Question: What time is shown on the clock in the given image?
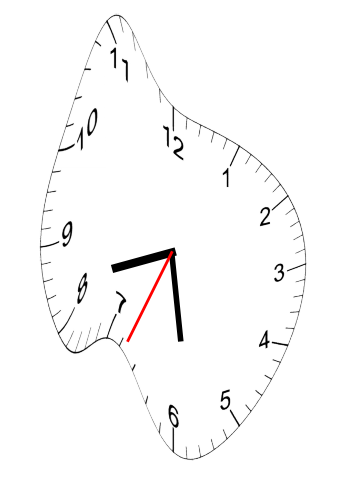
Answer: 08:28:34